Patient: sex M, age 57
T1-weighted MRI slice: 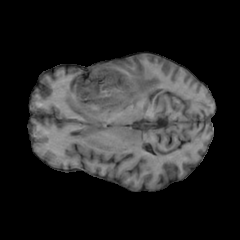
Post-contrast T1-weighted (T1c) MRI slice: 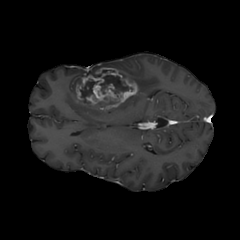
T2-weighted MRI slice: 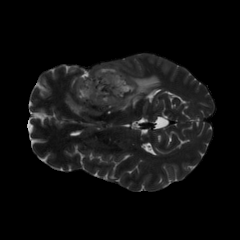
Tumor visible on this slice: yes
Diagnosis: Glioblastoma, IDH-wildtype
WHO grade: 4